Field crop: tomato
Growth stage: 2
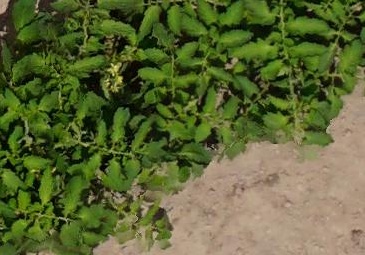
Species: tomato